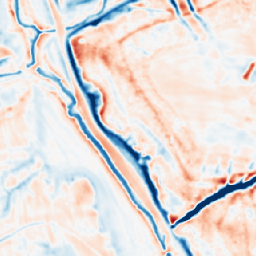
Category: multiscale
Decomposition family: dog_multiscale
Decomposition parameters: sigma_ratio: 1.4
n_scales: 5
base_sigma: 1
Upsampling method: nearest
Upsampling parameters: scale: 4
Upsampling scale: 4